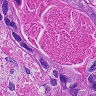
Metastatic tissue present: yes